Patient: sex M, age 48
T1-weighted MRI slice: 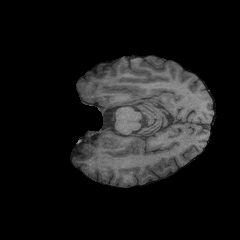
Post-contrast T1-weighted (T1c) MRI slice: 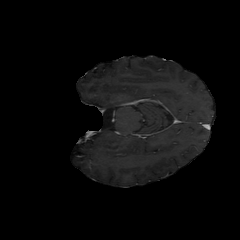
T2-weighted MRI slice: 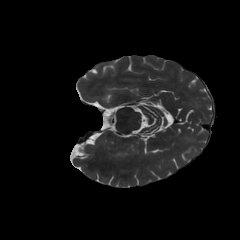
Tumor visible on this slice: no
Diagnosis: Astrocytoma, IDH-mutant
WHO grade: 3